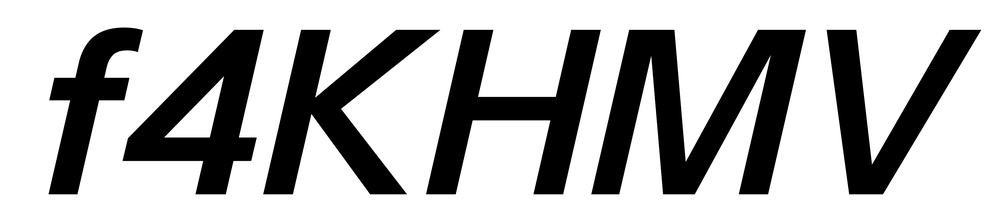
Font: InstrumentSans-Italic_SemiBold_Italic